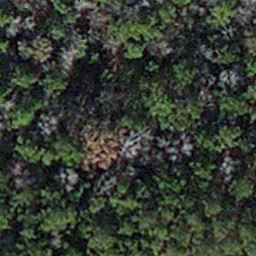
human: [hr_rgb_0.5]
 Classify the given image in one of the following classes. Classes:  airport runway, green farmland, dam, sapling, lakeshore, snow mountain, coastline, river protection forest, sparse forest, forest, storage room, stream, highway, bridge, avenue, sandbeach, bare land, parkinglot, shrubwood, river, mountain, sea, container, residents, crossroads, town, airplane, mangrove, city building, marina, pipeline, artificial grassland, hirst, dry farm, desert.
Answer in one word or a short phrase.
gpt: sapling